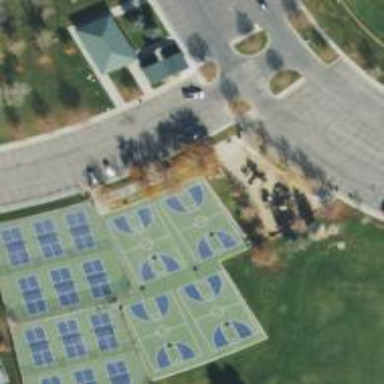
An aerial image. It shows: Basketball court on leisure land pitch.